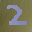
Label: 2